Question: At each time, any colored ball can be exchanged with the white ball. How many such exchanges are needed at least to make all the red balls arranged in front of the green balls (white ball positions are arbitrary)?
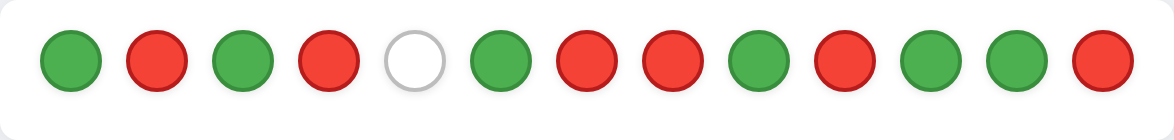
Answer: 6